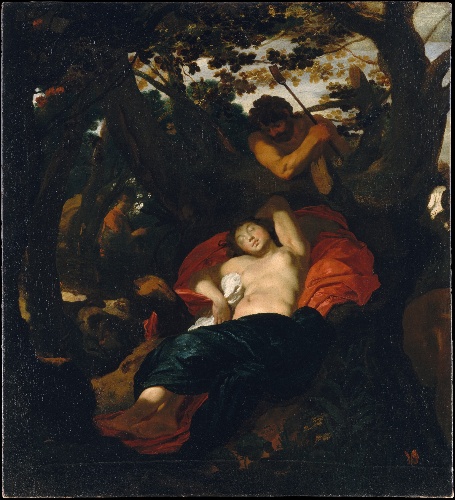
Title: Nymph and Shepherd
Artist: Johann Liss
Artist bio: German, Oldenburg ca. 1595/1600–1631 Verona
Date: ca. 1625
Object type: Painting
Classification: Paintings
Medium: Oil on canvas
Dimensions: 41 1/8 x 37 3/8 in. (104.5 x 94.9 cm)
Department: European Paintings
Credit line: Purchase, Lila Acheson Wallace Gift, Victor Wilbour Memorial Fund, The Alfred N. Punnett Endowment Fund, and Marquand and Curtis Funds, and Bequests of Theodore M. Davis and Helen R. Bleibtreu, by exchange, 1999
Accession year: 1999
Repository: Metropolitan Museum of Art, New York, NY
Tags: Nymphs|Shepherds